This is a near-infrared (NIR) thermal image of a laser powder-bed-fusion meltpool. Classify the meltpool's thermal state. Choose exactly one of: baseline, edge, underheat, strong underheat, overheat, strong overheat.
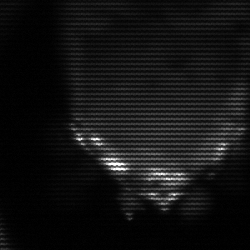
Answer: edge